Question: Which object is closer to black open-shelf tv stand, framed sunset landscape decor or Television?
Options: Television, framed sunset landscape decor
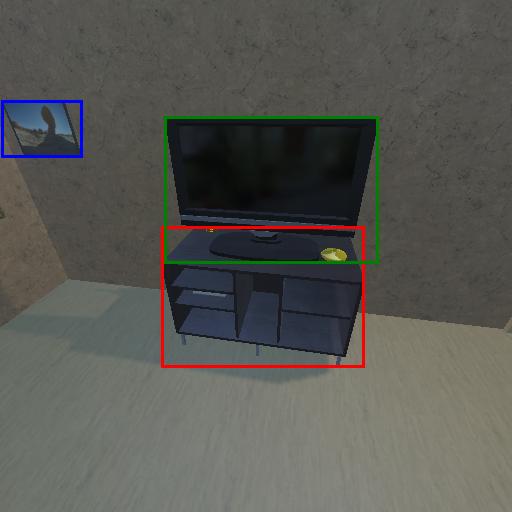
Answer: Television